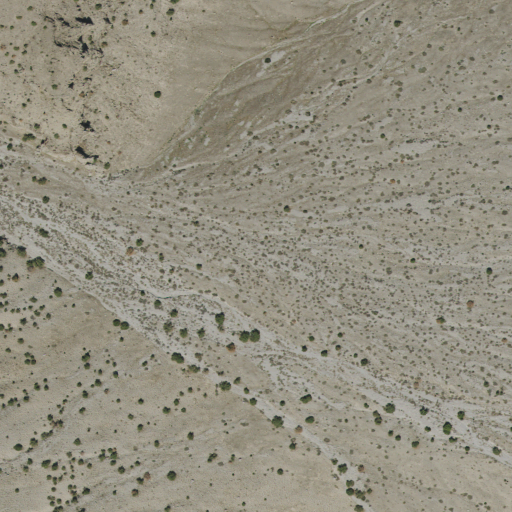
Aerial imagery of valley in Utah named Francis Canyon containing shrub and grassland